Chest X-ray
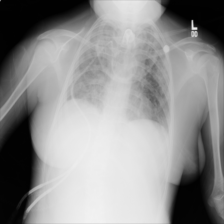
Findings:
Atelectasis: negative
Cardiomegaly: negative
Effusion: negative
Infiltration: positive
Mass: negative
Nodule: negative
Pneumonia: negative
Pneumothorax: negative
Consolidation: positive
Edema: negative
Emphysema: negative
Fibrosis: negative
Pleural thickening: negative
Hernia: negative